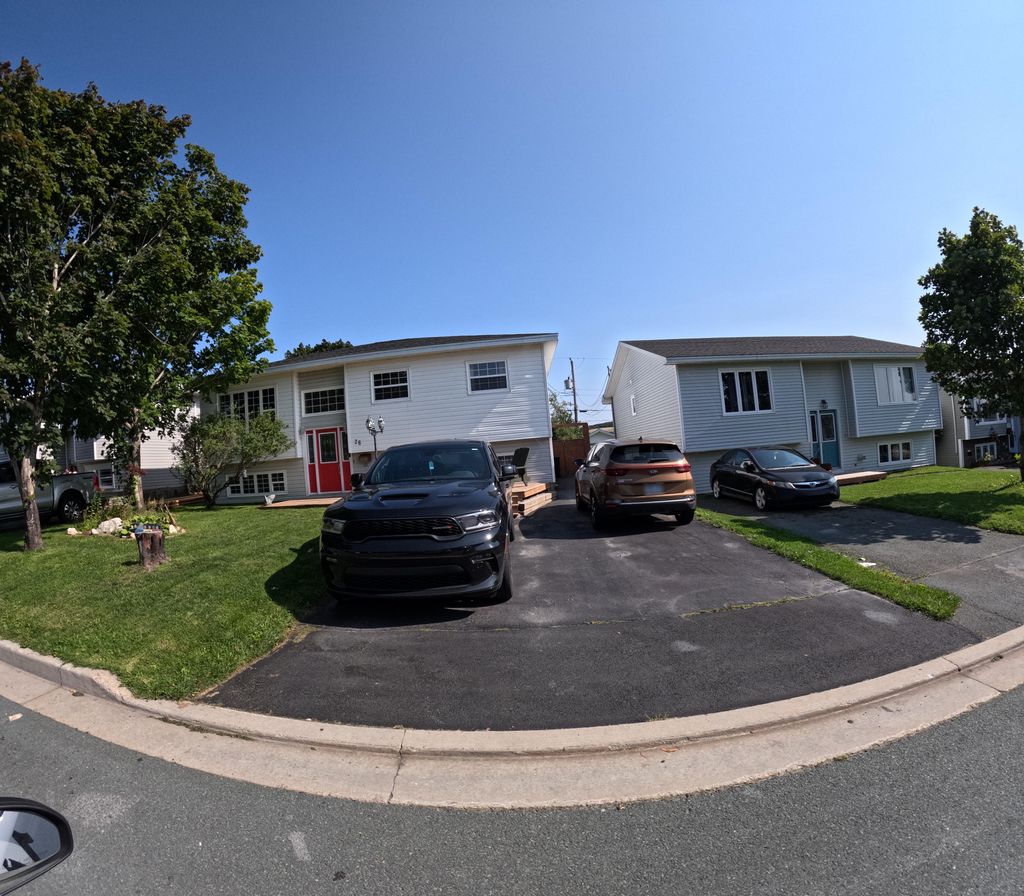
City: st_johns